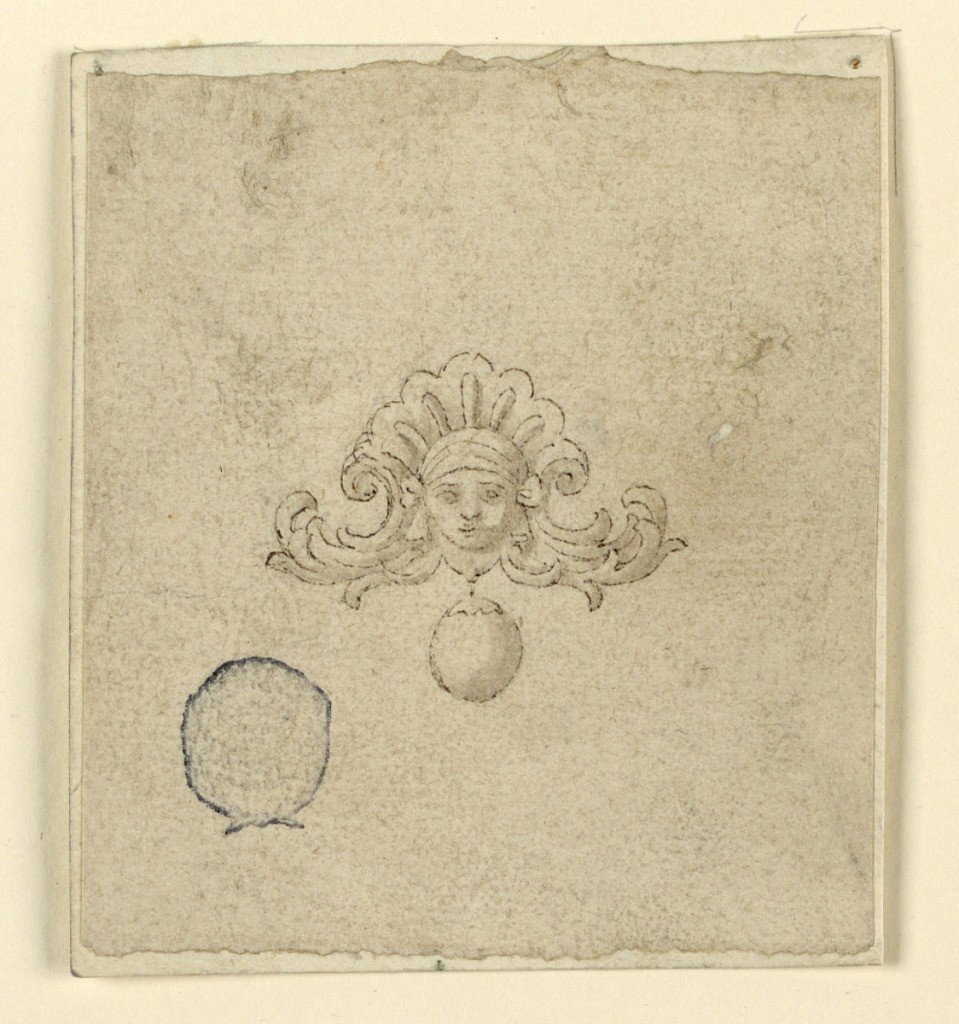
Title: Design for Brooch with Female Head
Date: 16th century
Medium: Pen, brush and sepia on paper
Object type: Drawing
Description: A female head is framed above by a fan and at the sides by rinceaux. Suspended below is a gem or pearl.